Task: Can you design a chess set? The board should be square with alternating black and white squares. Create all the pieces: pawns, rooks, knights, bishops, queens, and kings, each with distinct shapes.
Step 3781:
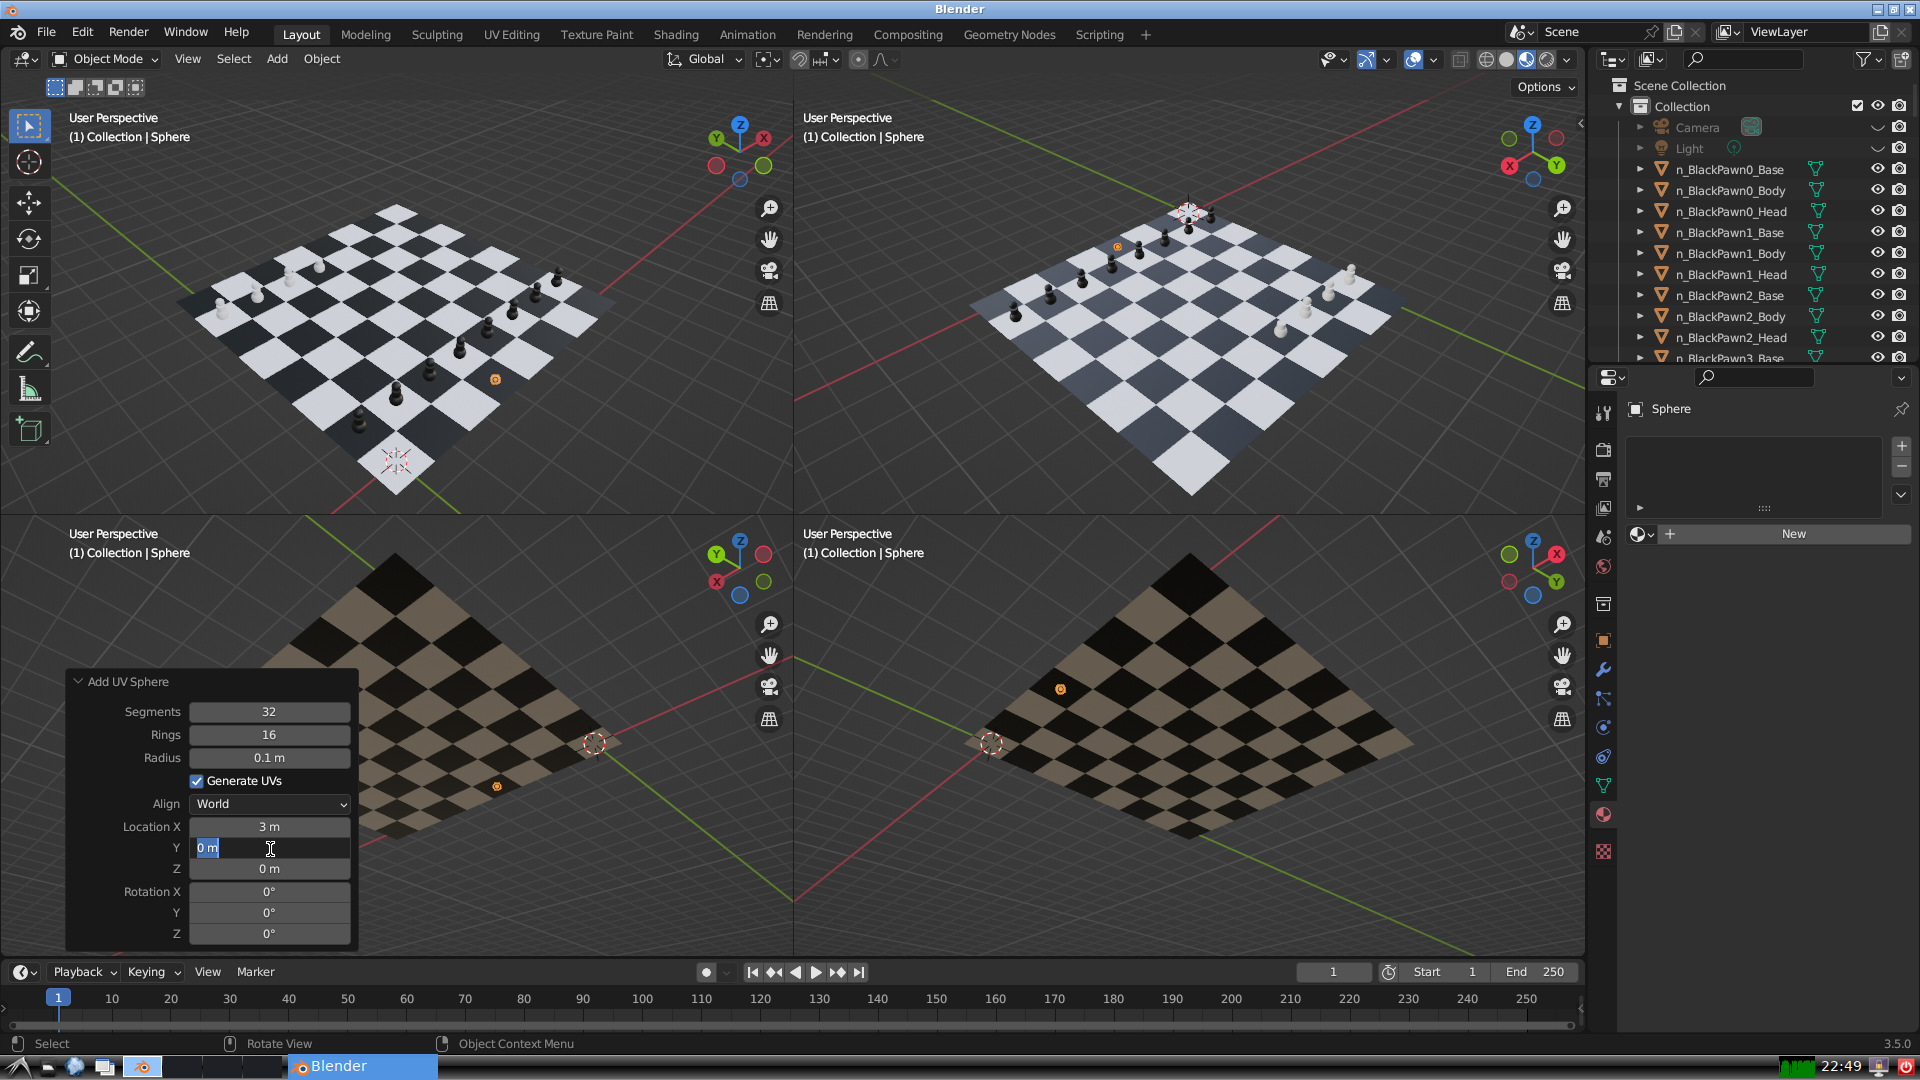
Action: input_text: 6.0